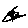
Label: flower